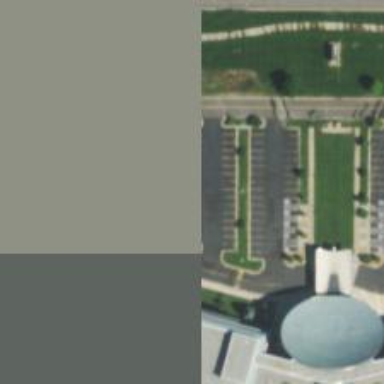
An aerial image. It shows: Parking space.